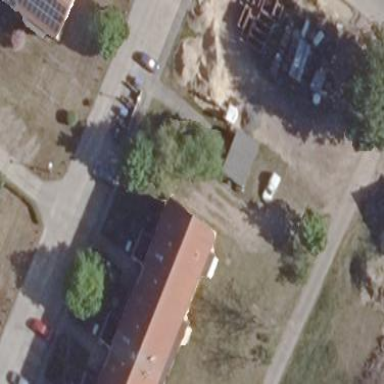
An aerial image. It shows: Street-side parking area.